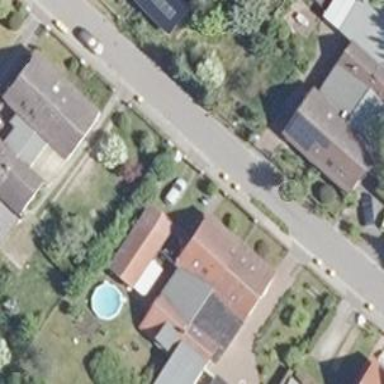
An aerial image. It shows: Semi-detached house.